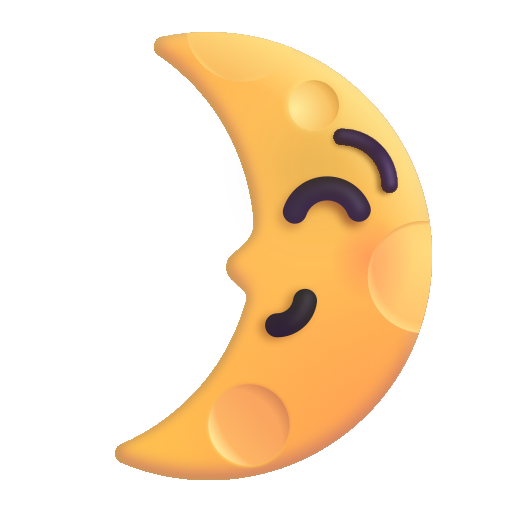
first quarter moon face color